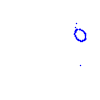
Particle: pion